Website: home-depot
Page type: delivery-shipping
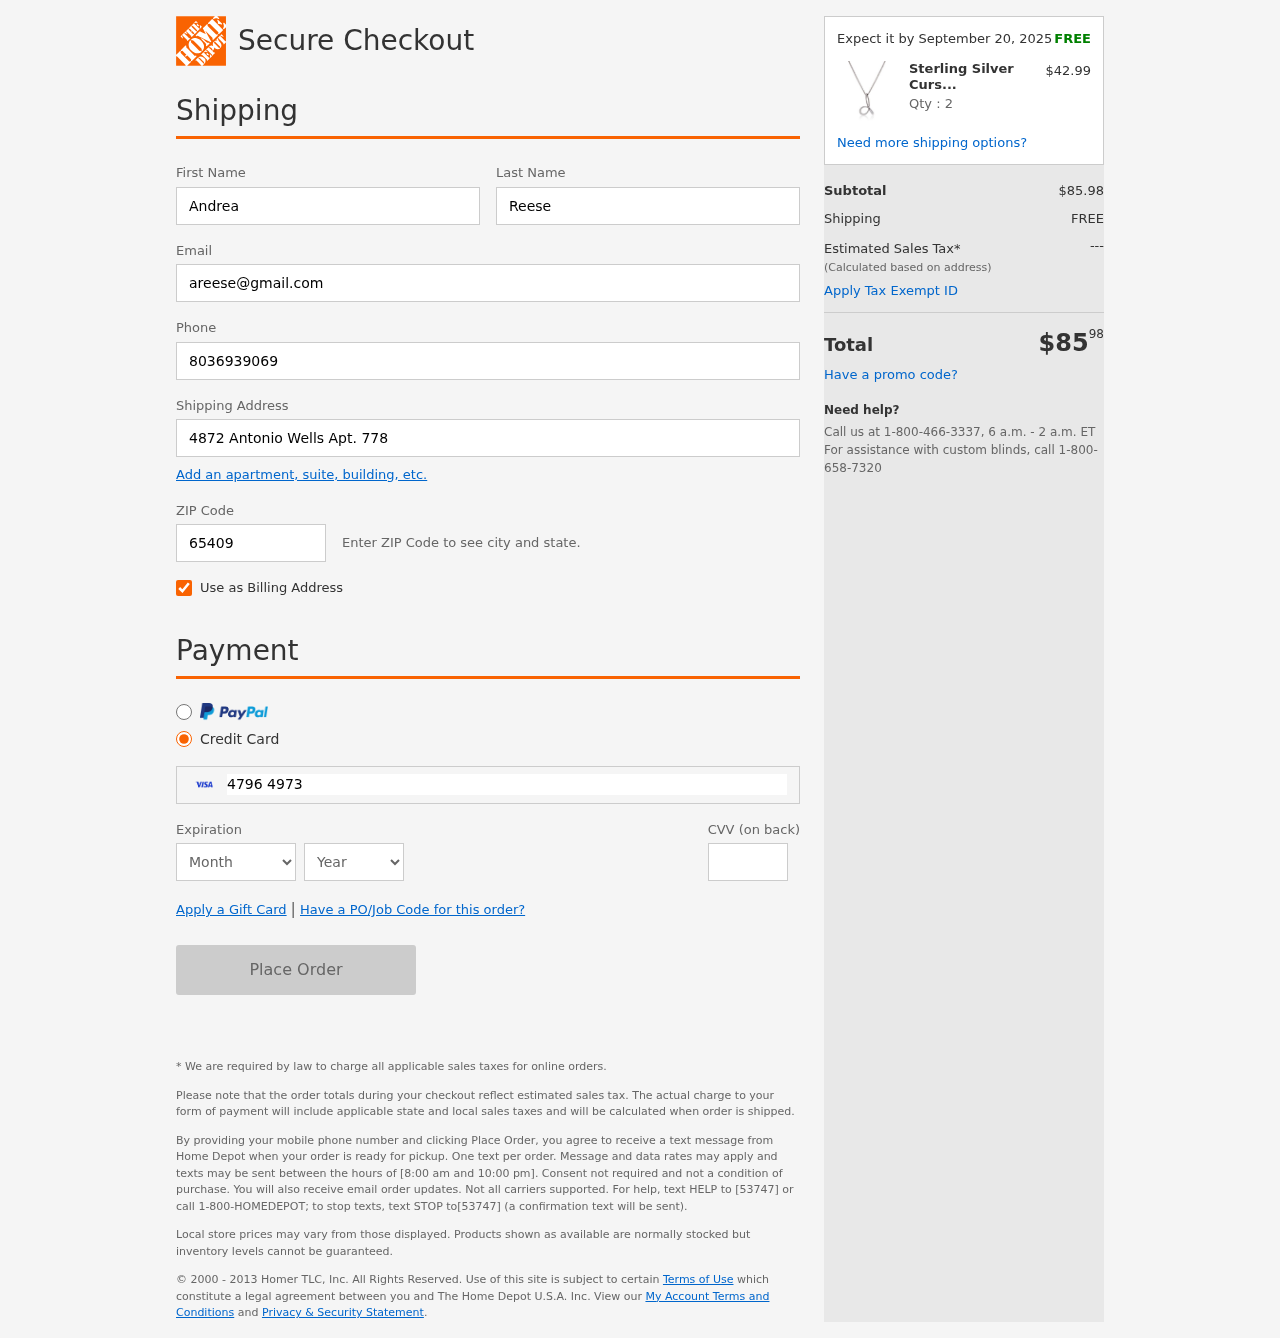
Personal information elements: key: PII_CARD_CVV
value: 039
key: PII_CARD_EXPIRY_MONTH
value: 09
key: PII_CARD_EXPIRY_YEAR
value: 26
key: PII_CARD_NUMBER
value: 4796 4973 1636 1482
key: PII_EMAIL
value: areese@gmail.com
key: PII_FIRSTNAME
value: Andrea
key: PII_LASTNAME
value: Reese
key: PII_PHONE
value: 8036939069
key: PII_POSTCODE
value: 65409
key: PII_STREET
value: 4872 Antonio Wells Apt. 778
Product elements: key: PRODUCT1_NAME
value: Sterling Silver Cursive Script Initial "D" Pendant Necklace, 18"
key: PRODUCT1_PRICE
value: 42.99
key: PRODUCT1_QUANTITY
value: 2
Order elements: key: ORDER_DELIVERY_DATE
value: Expect it by September 20, 2025
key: ORDER_SUBTOTAL
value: $85.98
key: ORDER_SHIPPING_COST
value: FREE
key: ORDER_TOTAL
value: $8598